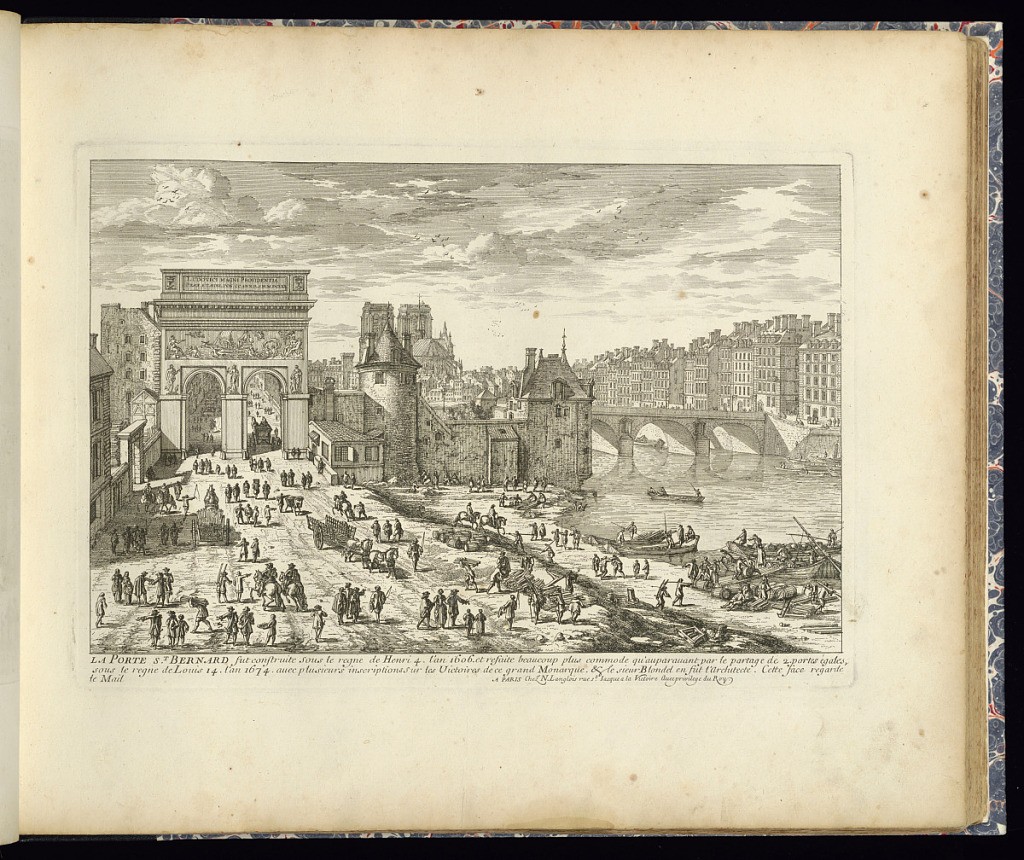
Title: LA PORTE ST. BERNARD
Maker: Adam Perelle, French, 1638 – 1695
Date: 1674–1703
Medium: Etching on laid paper
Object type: Print
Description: View of a Parisian monument, a triumphal arch - The Porte Saint-Bernard (St. Bernard Gate) - decorated with classical motifs featuring figures and a large relief sculpted panel/frieze, with an inscription in Latin above. The gate is at a distance to the left, with the river Seine to the right, bridge, and cityscape visible beyond. In the foreground are figures, boats, and horses along the street and riverbank. The plate is titled with a description.